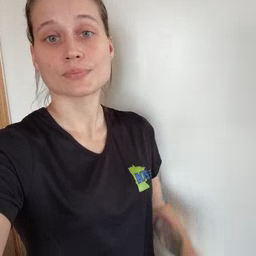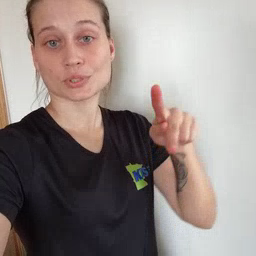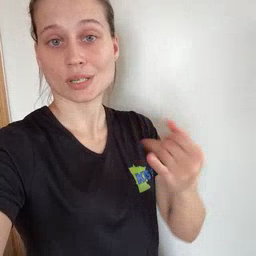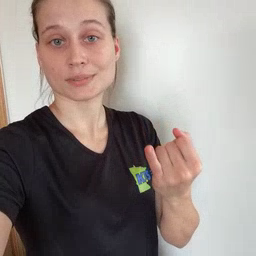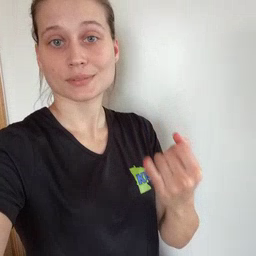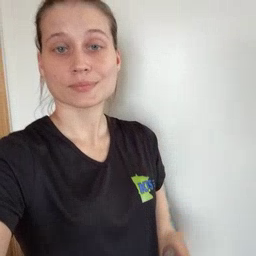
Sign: pajamas